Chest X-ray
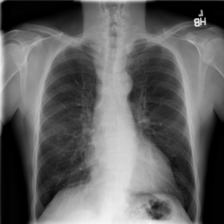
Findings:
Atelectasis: negative
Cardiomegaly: positive
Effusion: negative
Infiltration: negative
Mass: negative
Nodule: negative
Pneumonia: negative
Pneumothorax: negative
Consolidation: negative
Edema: negative
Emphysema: negative
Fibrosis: negative
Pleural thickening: negative
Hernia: negative